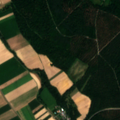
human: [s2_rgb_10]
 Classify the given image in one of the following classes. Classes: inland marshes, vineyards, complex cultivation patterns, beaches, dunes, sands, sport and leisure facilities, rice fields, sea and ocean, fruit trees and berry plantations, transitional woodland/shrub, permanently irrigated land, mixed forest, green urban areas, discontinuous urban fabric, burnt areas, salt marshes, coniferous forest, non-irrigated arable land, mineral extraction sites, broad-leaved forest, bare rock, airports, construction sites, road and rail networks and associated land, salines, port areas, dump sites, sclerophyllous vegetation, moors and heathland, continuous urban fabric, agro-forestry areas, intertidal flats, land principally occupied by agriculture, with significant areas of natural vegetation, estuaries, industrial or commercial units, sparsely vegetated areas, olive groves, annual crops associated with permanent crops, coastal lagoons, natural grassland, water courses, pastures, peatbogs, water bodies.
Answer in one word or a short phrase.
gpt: discontinuous urban fabric, non-irrigated arable land, coniferous forest, mixed forest